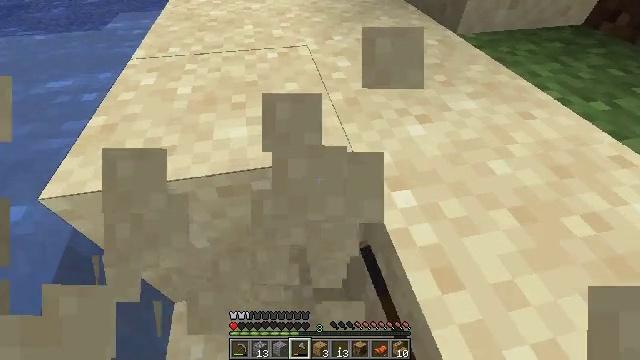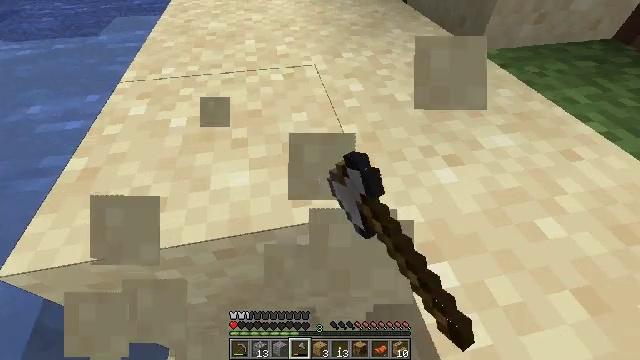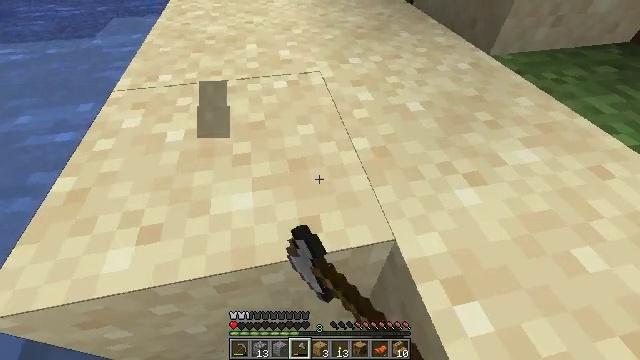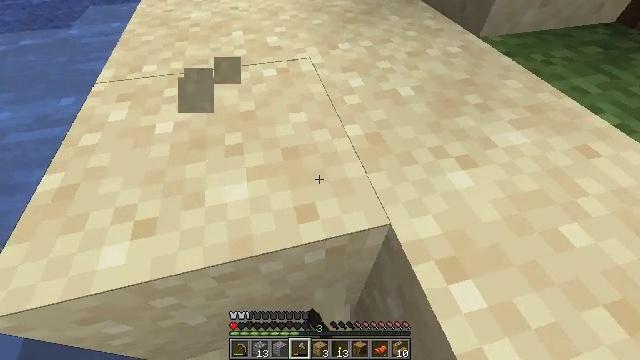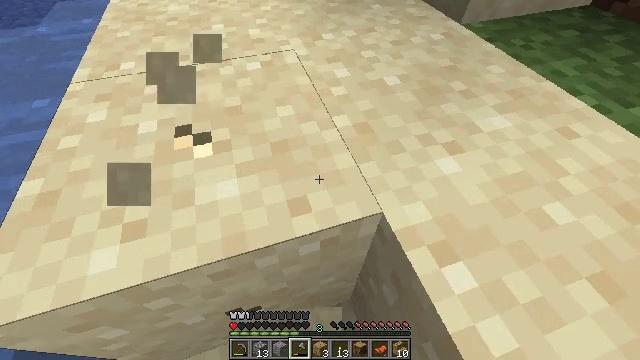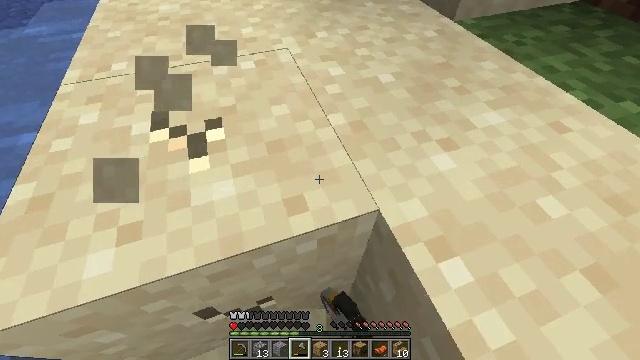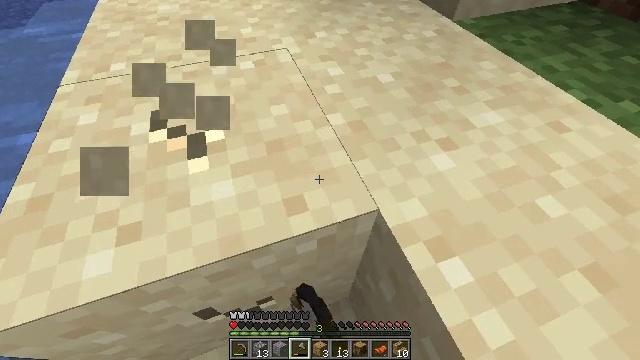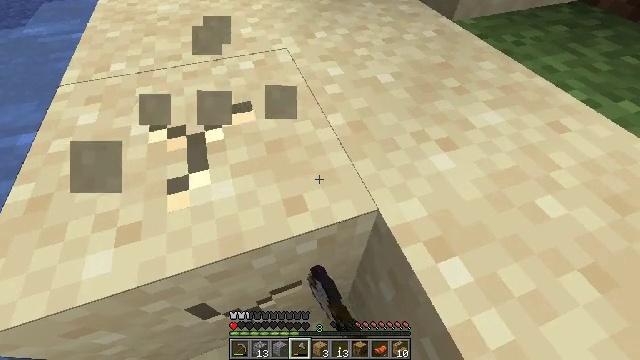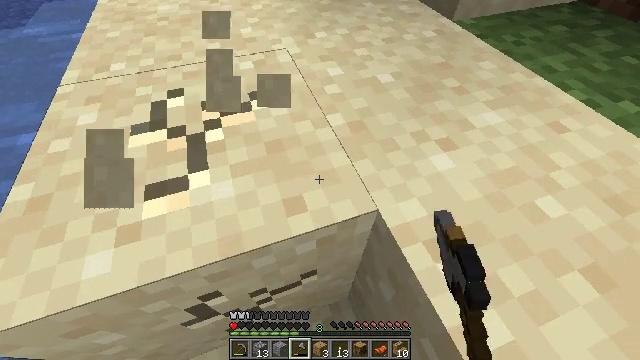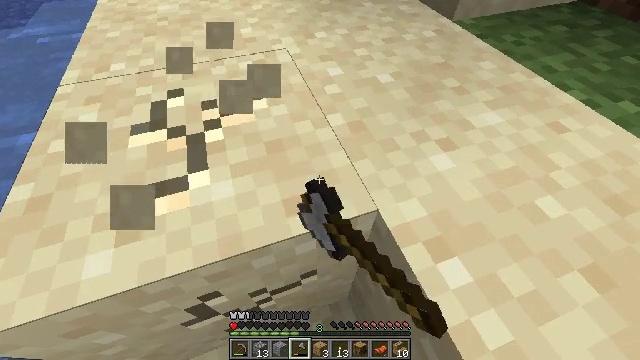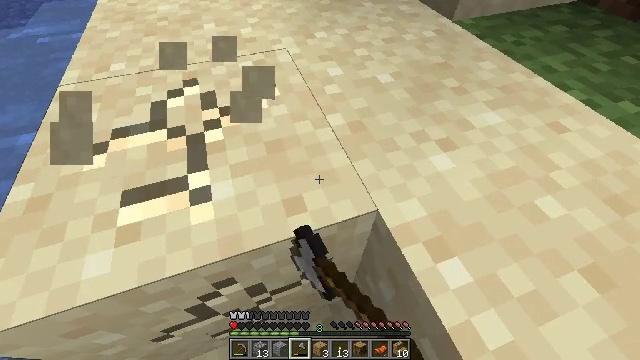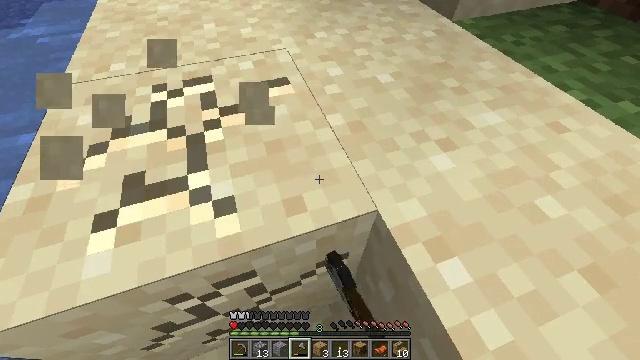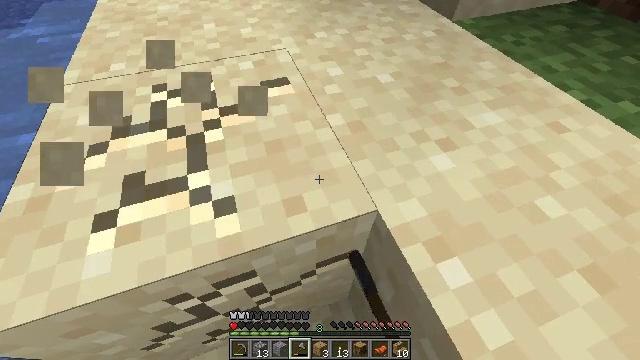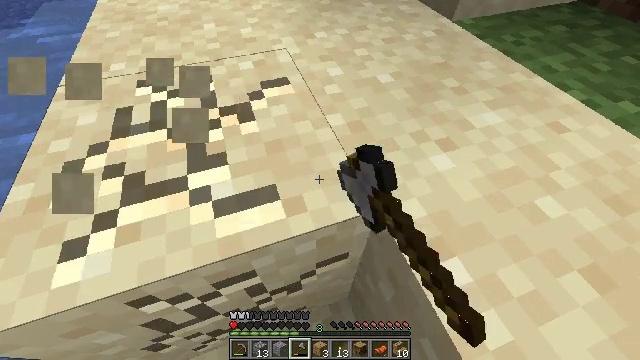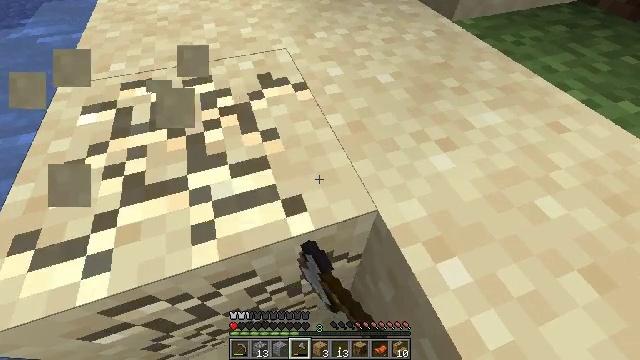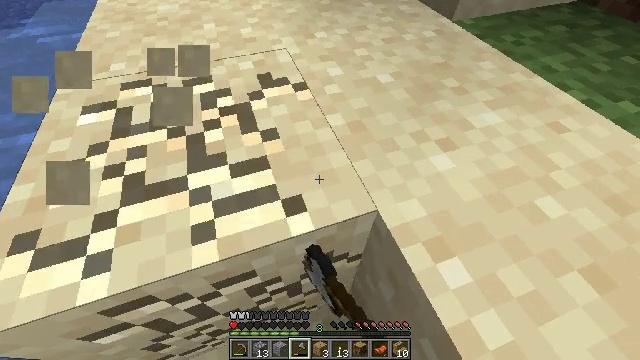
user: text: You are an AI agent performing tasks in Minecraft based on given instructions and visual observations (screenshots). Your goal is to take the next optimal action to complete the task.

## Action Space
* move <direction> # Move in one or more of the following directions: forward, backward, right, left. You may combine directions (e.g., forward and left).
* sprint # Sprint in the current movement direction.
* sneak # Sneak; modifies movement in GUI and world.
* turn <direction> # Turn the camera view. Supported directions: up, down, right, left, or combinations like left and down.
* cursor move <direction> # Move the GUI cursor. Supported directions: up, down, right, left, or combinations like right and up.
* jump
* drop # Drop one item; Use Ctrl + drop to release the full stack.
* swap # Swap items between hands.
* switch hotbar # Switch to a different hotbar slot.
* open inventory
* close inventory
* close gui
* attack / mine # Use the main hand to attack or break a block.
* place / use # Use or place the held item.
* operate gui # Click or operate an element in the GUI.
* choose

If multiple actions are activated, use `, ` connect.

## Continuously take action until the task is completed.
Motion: motion action
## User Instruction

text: Attack the ground to gather sand.
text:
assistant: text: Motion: move forward, attack / mine
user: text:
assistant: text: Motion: move forward, attack / mine
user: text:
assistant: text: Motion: move forward, turn right and down, attack / mine
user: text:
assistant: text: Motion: move forward, turn right and down, attack / mine
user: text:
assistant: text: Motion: move forward, turn right, attack / mine
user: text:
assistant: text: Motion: move forward, attack / mine
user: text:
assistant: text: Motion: move forward, attack / mine
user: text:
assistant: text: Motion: move forward, attack / mine
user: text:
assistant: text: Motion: move forward, attack / mine
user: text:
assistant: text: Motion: move forward, attack / mine
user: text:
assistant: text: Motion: move forward, attack / mine
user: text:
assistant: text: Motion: move forward, attack / mine
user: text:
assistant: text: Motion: move forward, attack / mine
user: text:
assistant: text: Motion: move forward, attack / mine
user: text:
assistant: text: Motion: move forward, attack / mine
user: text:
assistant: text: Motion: move forward, attack / mine
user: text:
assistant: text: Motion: move forward, attack / mine
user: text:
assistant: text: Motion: move forward, attack / mine
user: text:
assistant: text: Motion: move forward, attack / mine
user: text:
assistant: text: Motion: move forward, attack / mine
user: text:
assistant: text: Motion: move forward, turn left and up, attack / mine
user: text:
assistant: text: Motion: move forward, turn left and up, attack / mine
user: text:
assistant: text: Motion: move forward, turn left and up, attack / mine
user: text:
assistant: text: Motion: move forward, attack / mine
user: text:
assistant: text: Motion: move forward, attack / mine
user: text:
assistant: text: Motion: move forward, attack / mine
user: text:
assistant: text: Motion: move forward, attack / mine
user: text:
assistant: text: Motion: move forward, attack / mine
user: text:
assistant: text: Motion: move forward, attack / mine
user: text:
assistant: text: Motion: move forward, attack / mine